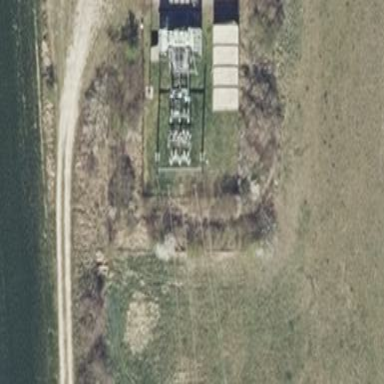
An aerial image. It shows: Outdoor distribution-level power substation enclosed by fence.